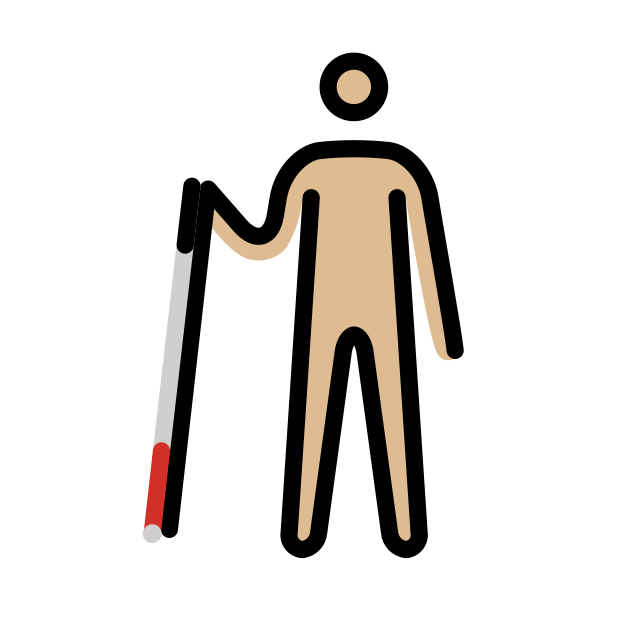
man with white cane: medium-light skin tone